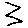
Label: zigzag